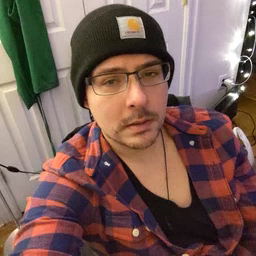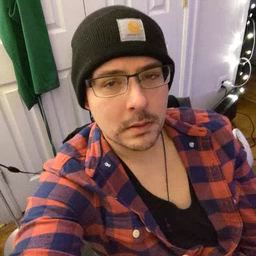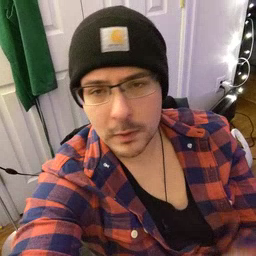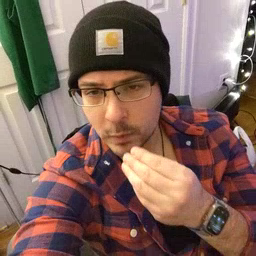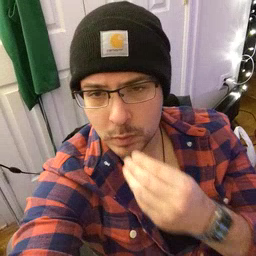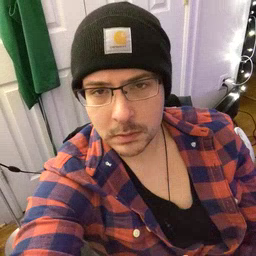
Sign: food